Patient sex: F
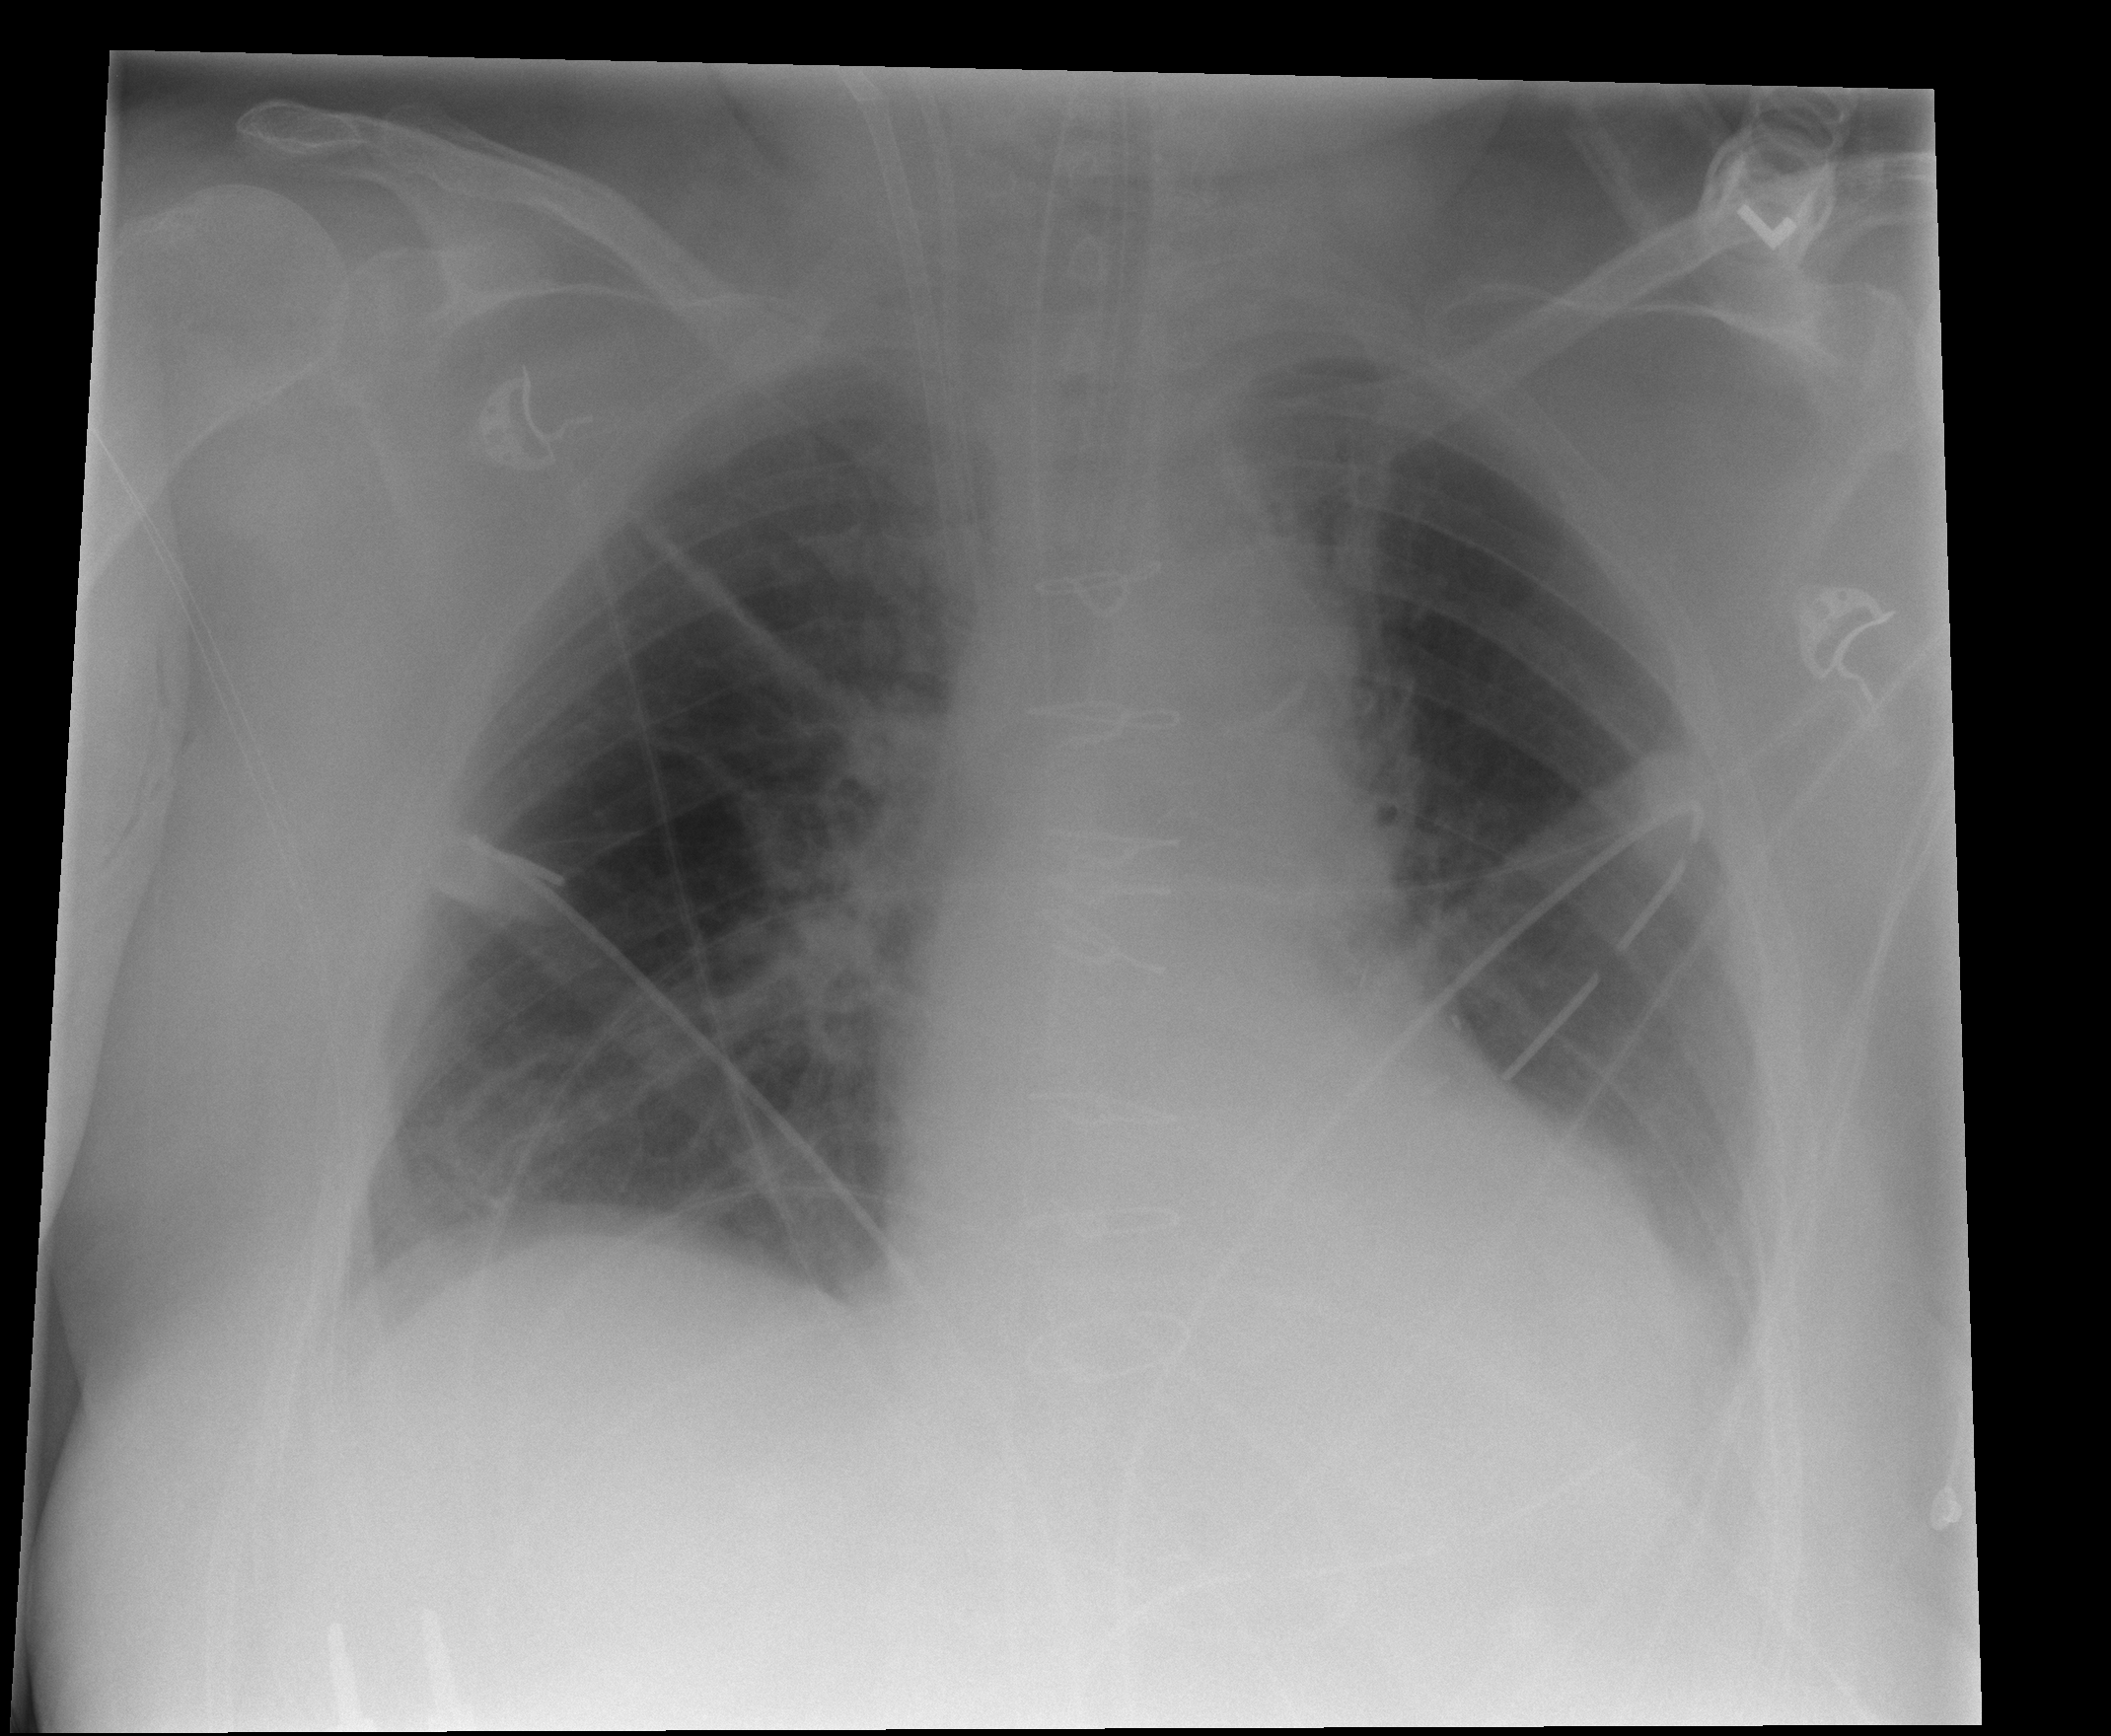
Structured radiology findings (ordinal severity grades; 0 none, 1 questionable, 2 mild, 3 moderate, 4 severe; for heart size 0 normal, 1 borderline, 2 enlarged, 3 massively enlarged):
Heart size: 0
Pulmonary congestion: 0
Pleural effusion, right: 0
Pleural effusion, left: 1
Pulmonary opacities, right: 0
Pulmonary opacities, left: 0
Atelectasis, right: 1
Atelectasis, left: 0